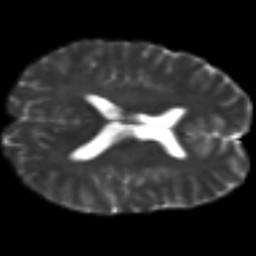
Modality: T2w
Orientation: axial
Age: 28
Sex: male
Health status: healthy
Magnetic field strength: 3 T
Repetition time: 8.4 s
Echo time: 0.0926 s